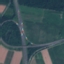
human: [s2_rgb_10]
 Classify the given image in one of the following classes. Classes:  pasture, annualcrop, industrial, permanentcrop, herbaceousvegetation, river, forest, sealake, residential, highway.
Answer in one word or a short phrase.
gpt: Highway